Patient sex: M
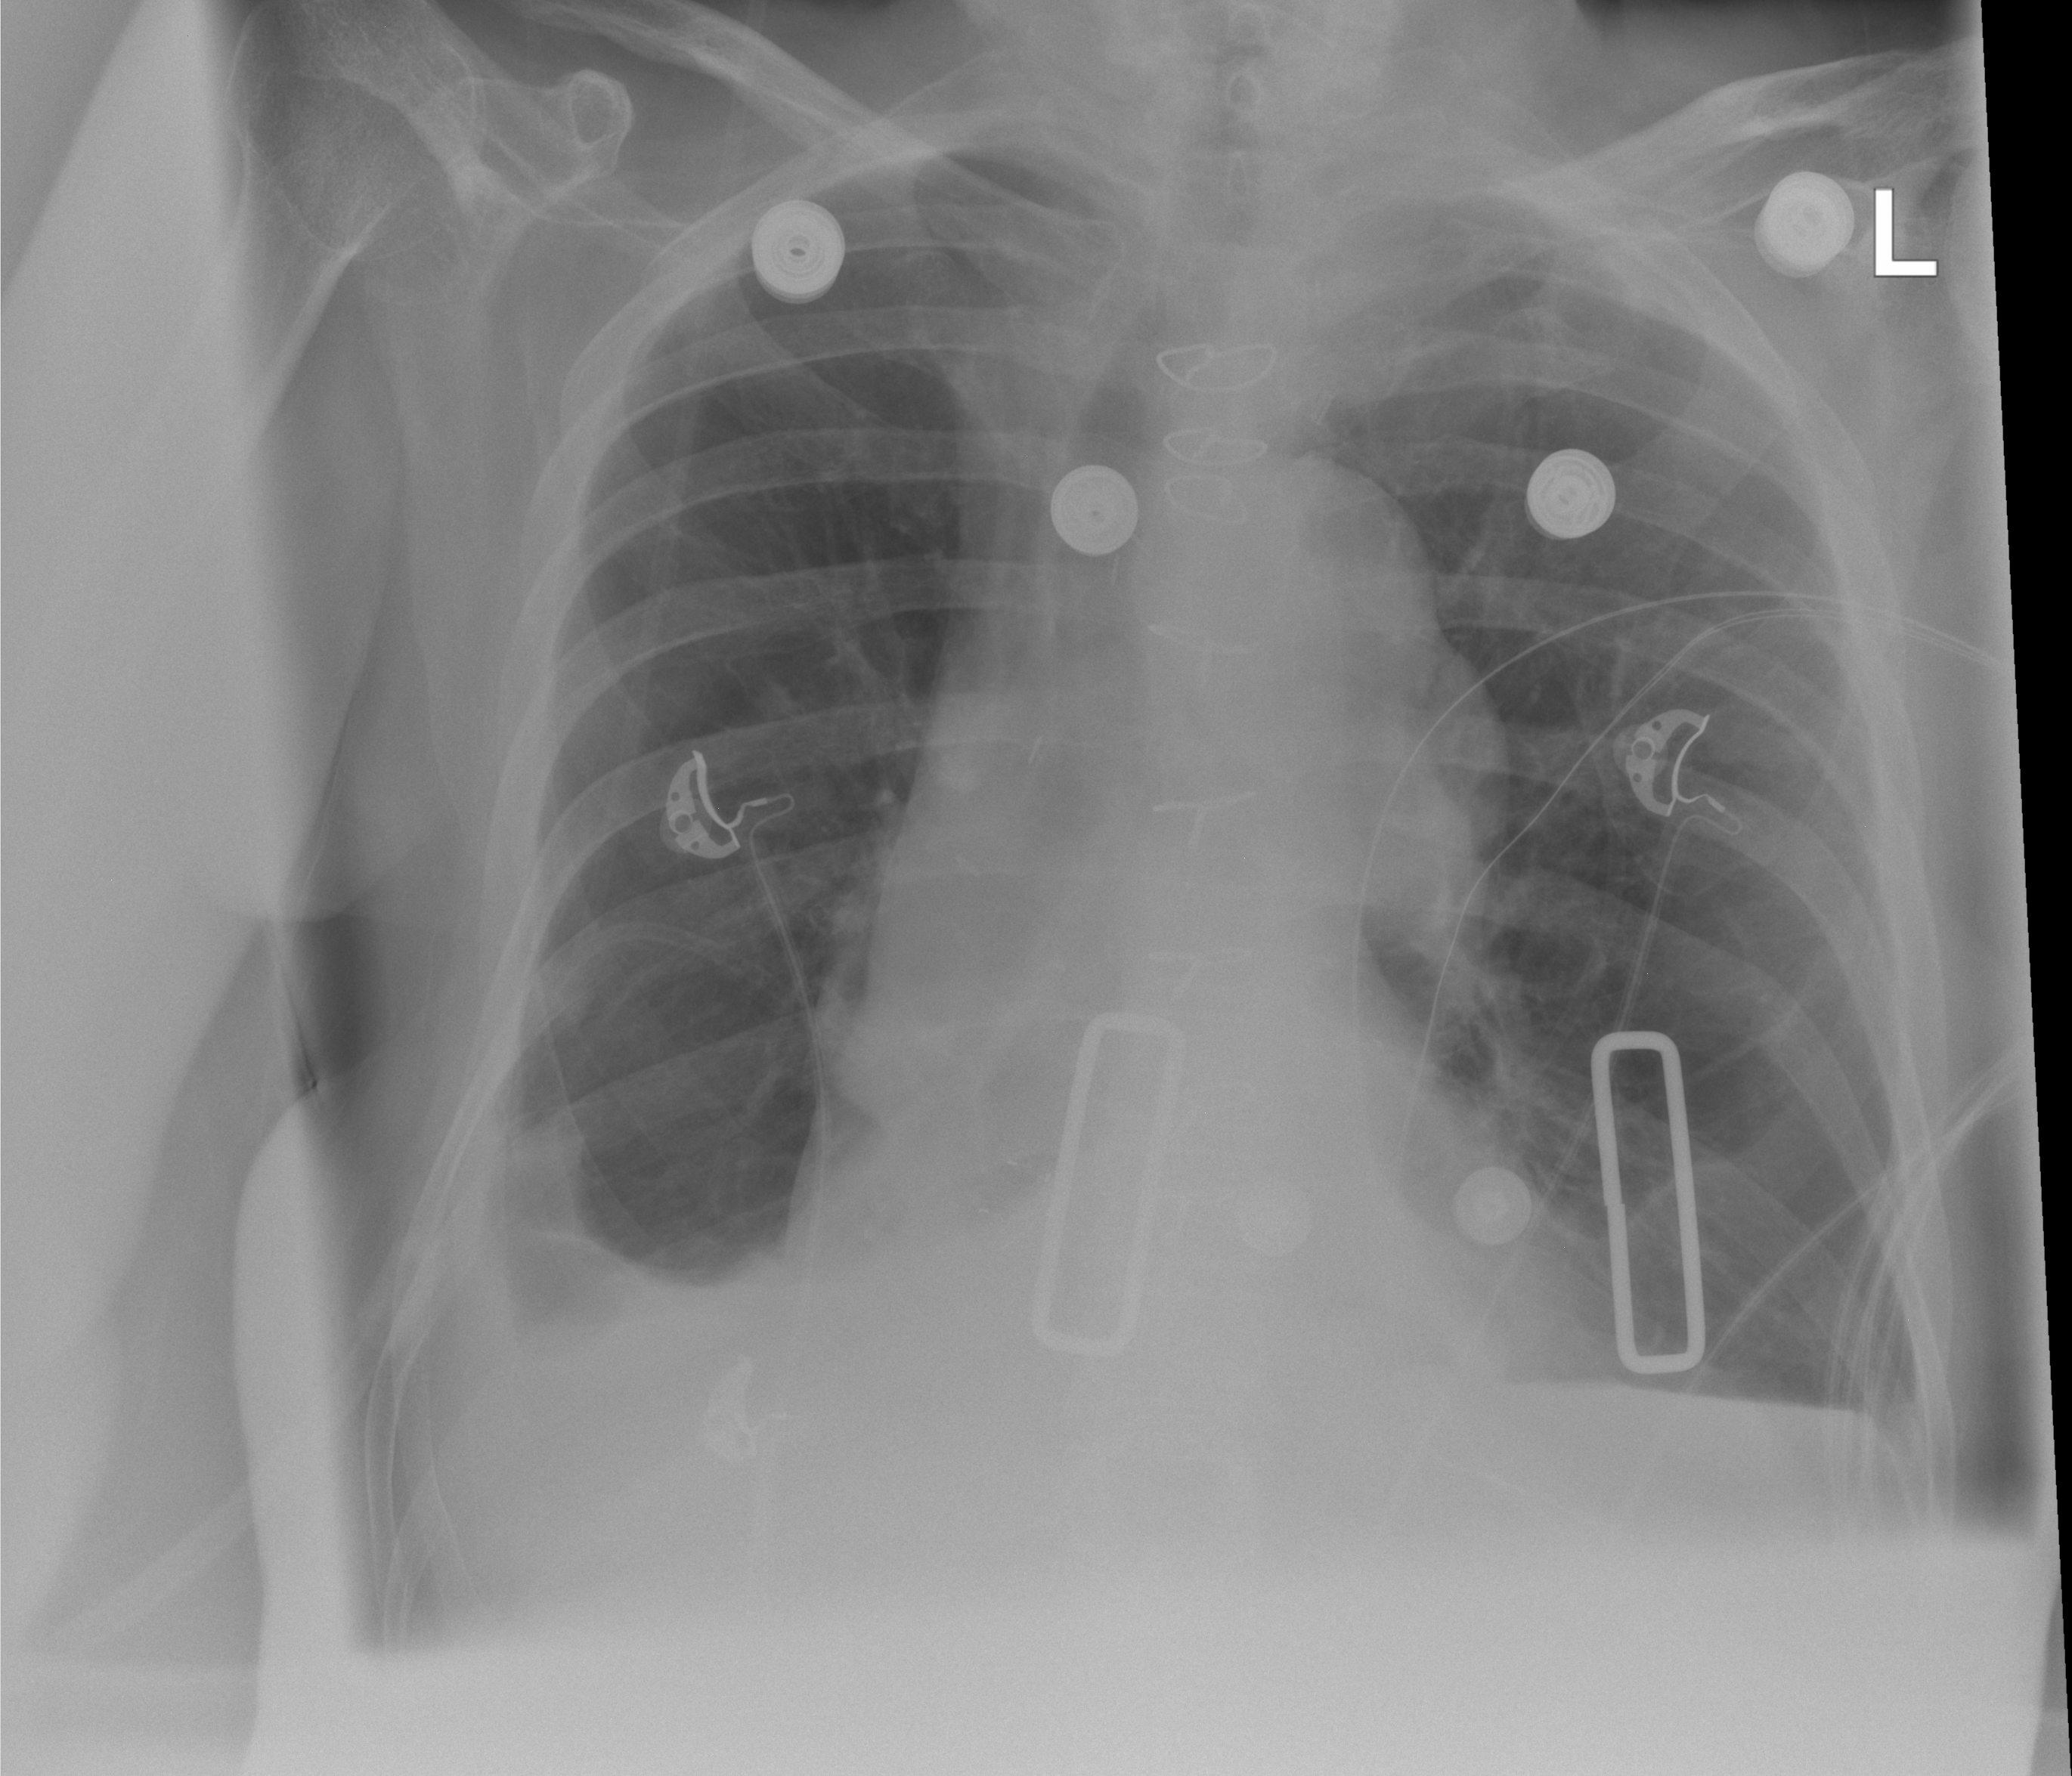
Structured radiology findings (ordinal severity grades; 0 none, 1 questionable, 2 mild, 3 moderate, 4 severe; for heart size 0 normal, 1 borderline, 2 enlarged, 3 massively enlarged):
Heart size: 0
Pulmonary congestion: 0
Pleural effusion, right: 2
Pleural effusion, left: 1
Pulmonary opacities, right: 0
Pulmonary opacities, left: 0
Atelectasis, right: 2
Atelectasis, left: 1